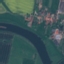
Land use / land cover class: River